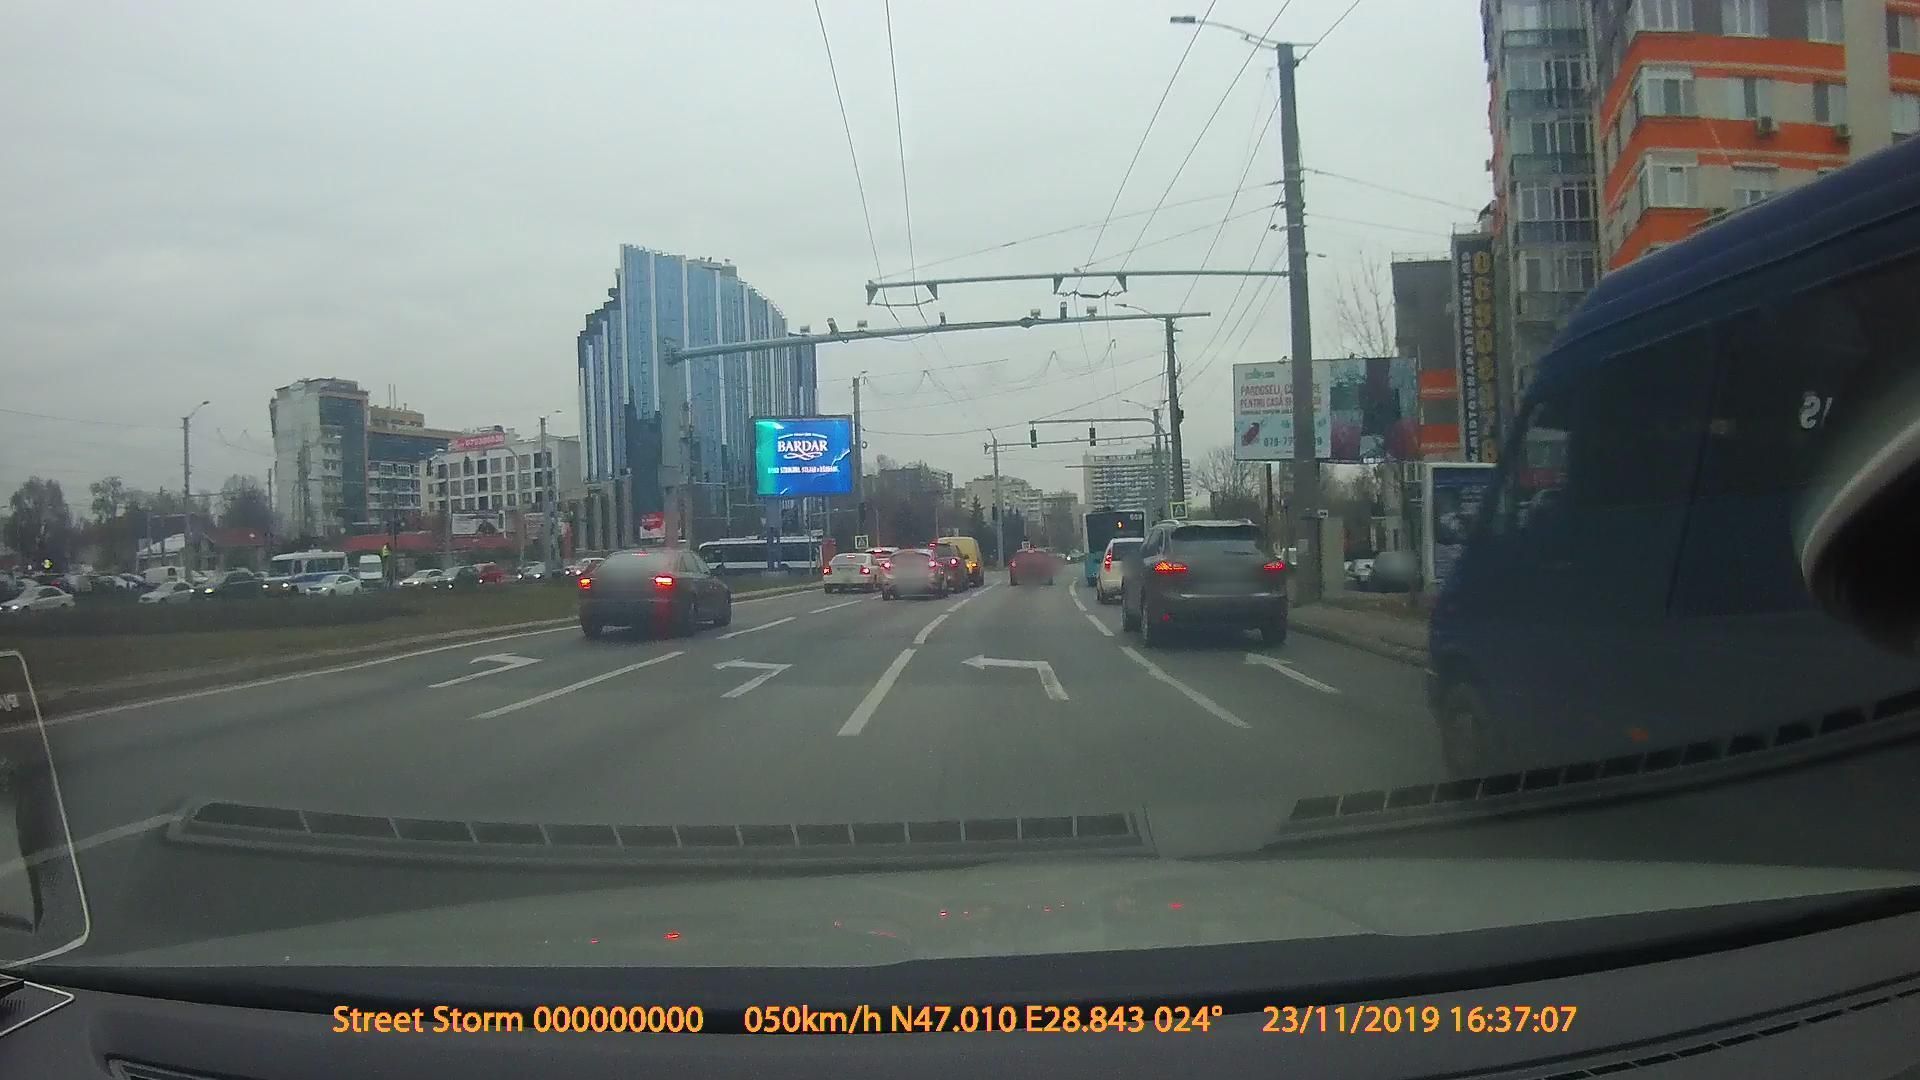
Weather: cloudy
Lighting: day
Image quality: good
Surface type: driving surface
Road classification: trunk
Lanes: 4, 3
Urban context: urban centre
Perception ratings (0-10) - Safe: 1.7, Lively: 5.84, Beautiful: 0.69, Boring: 1.61, Depressing: 2.76, Wealthy: 0.82